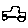
Label: car